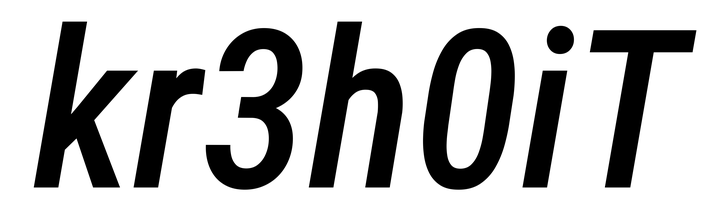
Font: Roboto-Italic_Condensed_Medium_Italic